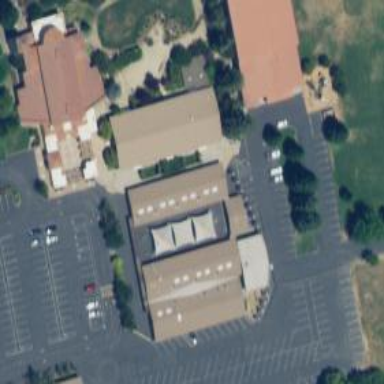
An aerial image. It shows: School.